Interaction volume radius: 5 \u00c5
Interaction volume height: 45 \u00c5
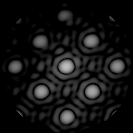
Disorder parameter: 0.04217